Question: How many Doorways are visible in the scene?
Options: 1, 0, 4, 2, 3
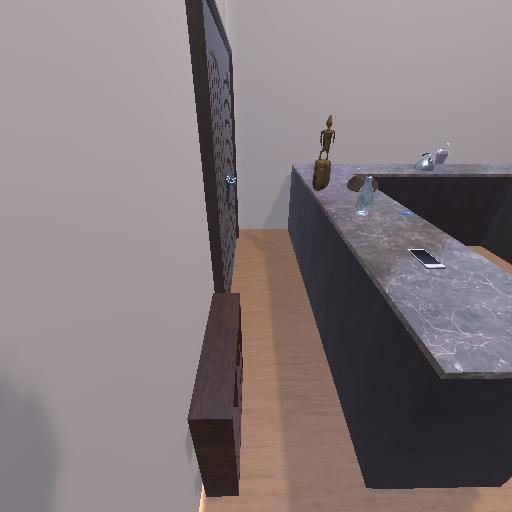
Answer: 1